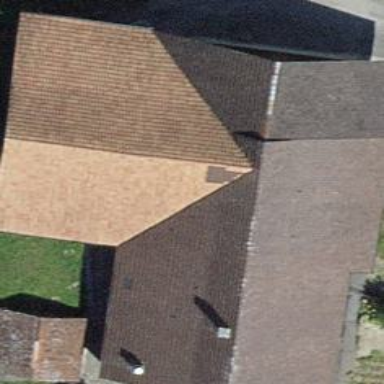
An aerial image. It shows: Building with tile roof.